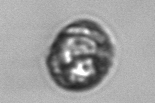
Label: Proterythropsis